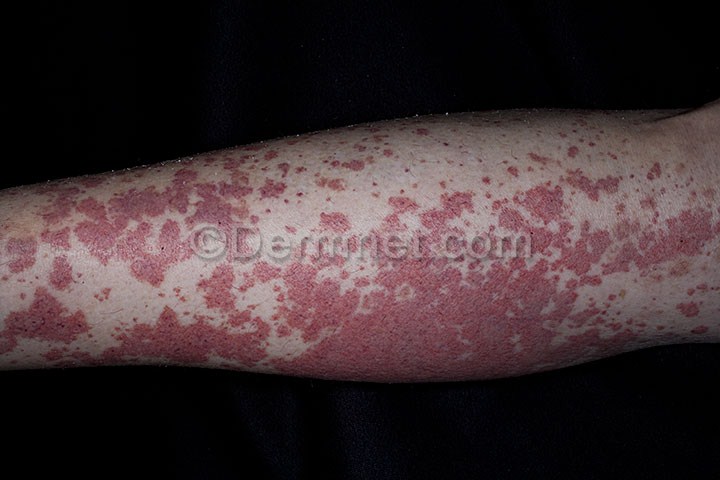
Disease: Vasculitis Photos